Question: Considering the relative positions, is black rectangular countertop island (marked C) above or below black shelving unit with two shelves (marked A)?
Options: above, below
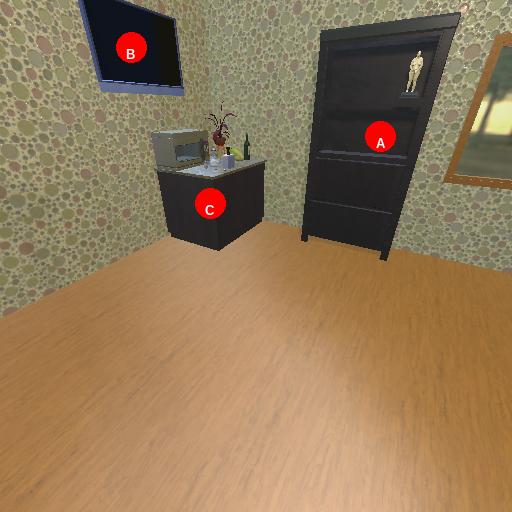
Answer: above